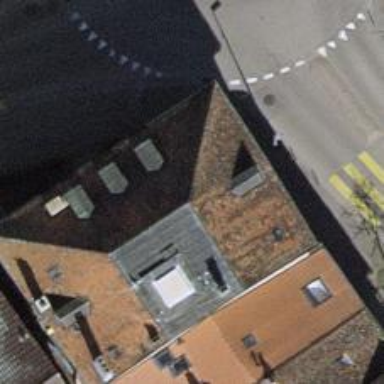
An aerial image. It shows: Restaurant.